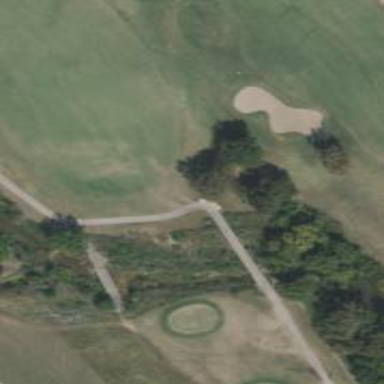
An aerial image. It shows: Service road designated as golf cart path.